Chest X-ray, PA view. Patient: 80 years old, sex M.
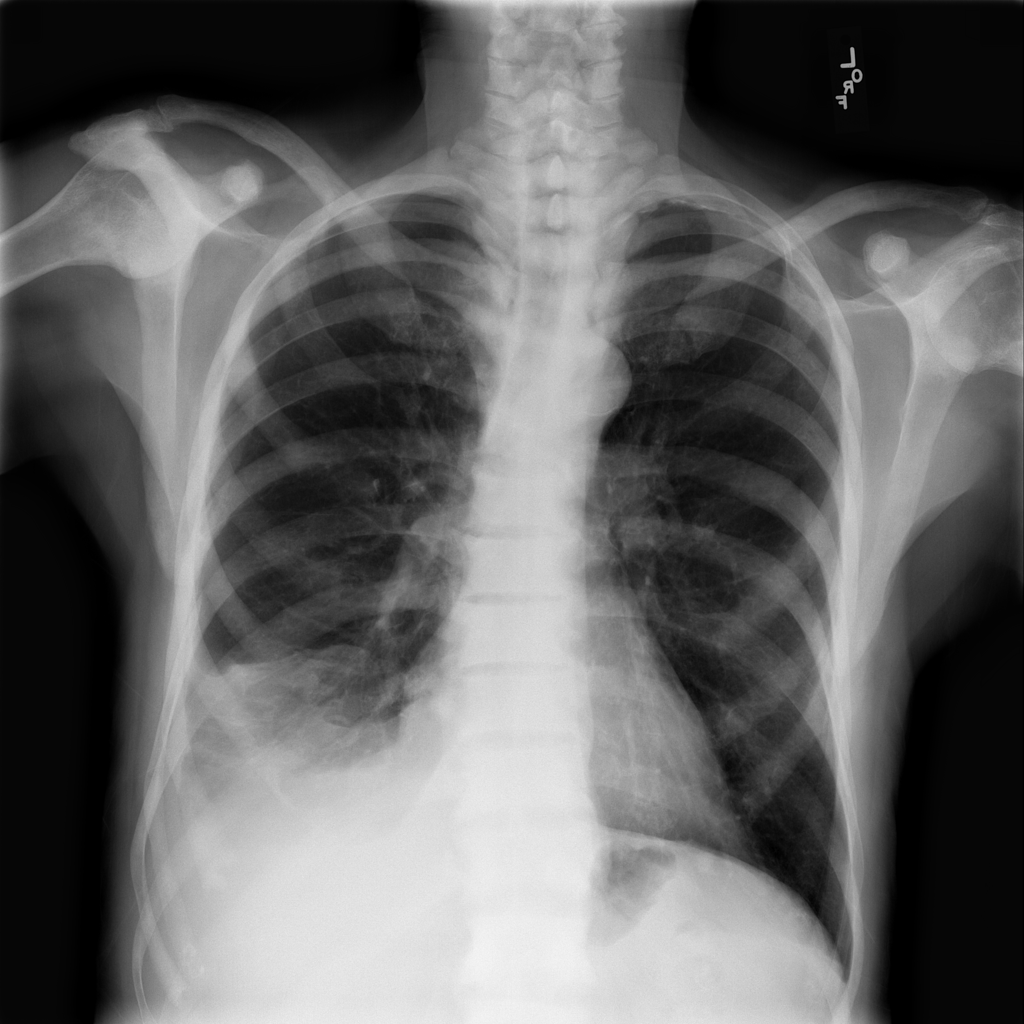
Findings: Atelectasis, Effusion